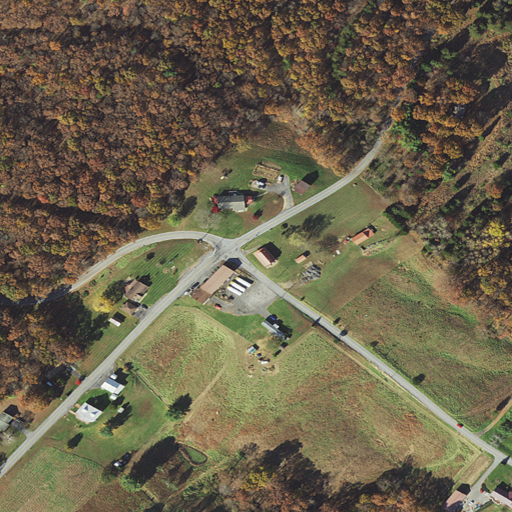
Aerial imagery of ridge(s) in Maryland named Orchard Ridge containing deciduous forest, pasture, open development, low intensity development, medium intensity development, and mixed forest